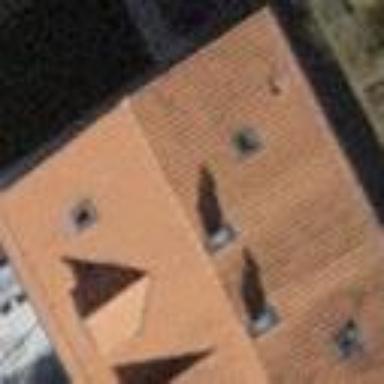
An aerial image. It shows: Building with tile roof.